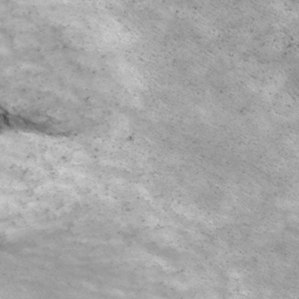
Label: non_frost